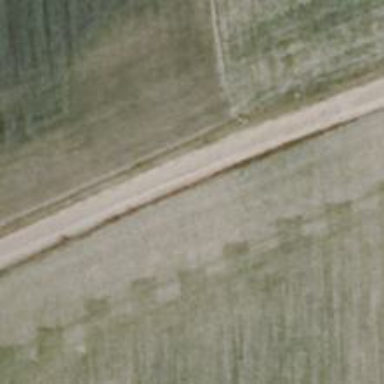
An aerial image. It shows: Sandy track with grade3 tracktype.